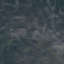
Land use / land cover: HerbaceousVegetation